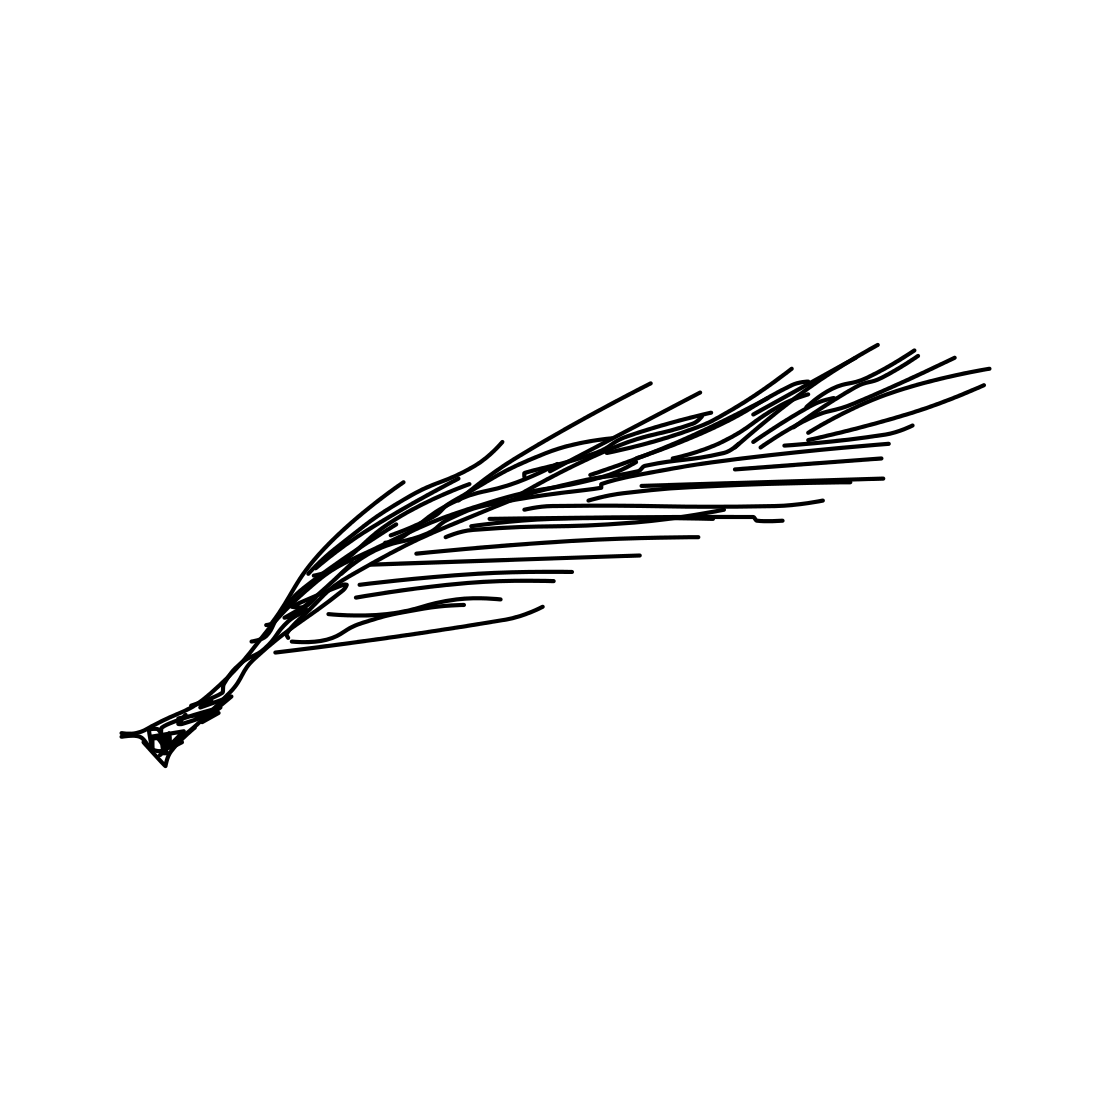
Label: feather